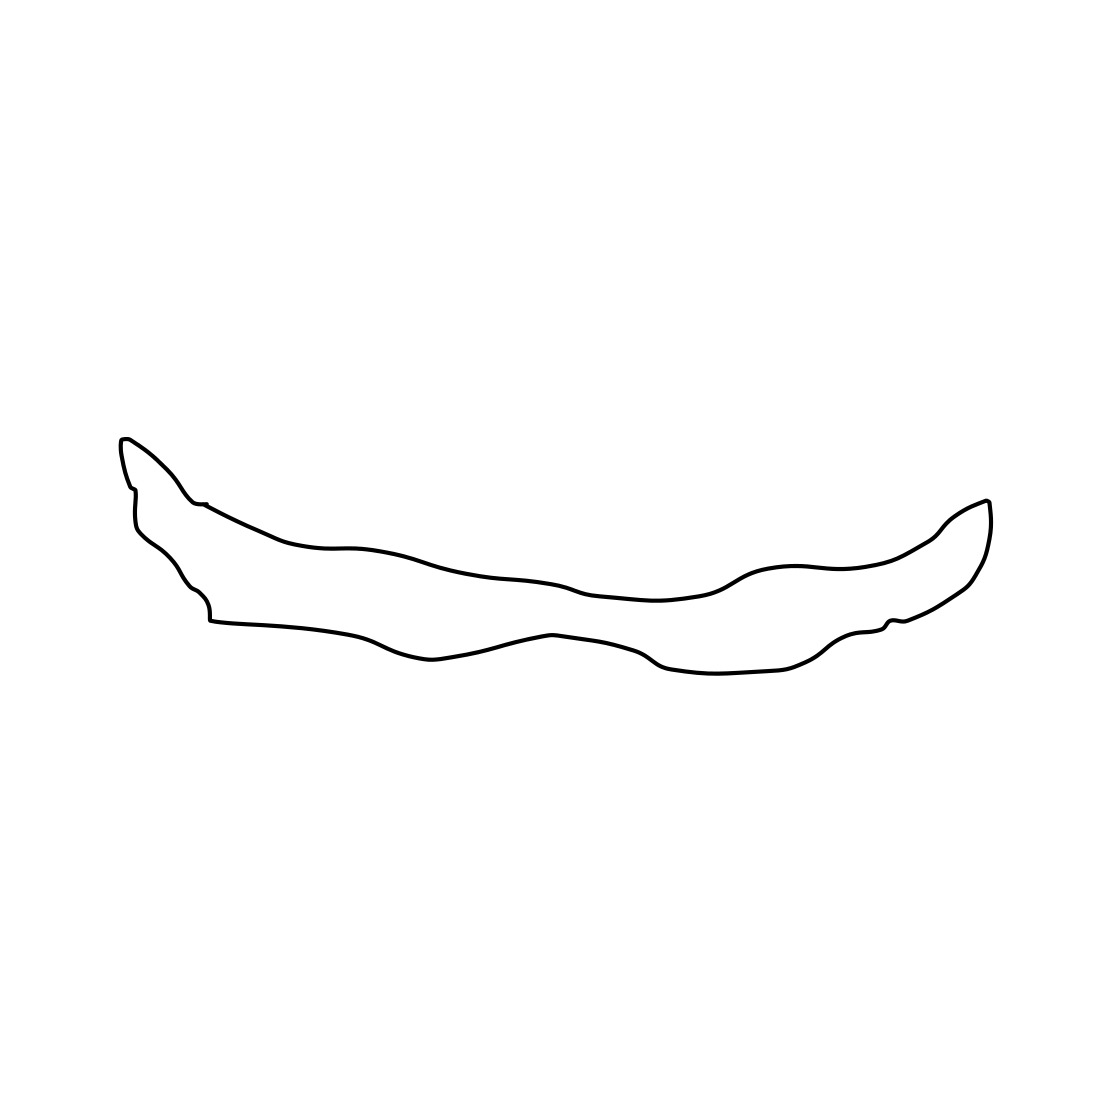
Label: canoe